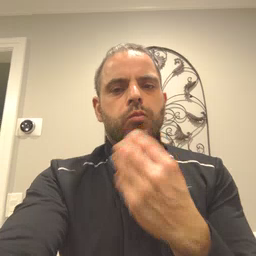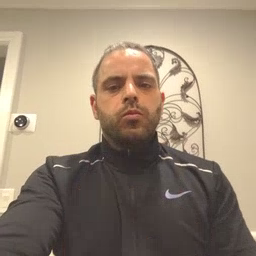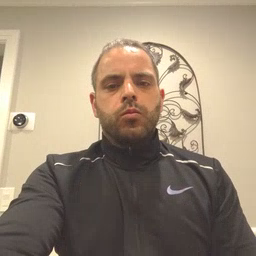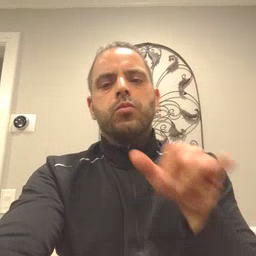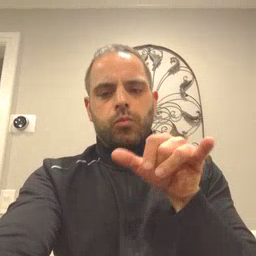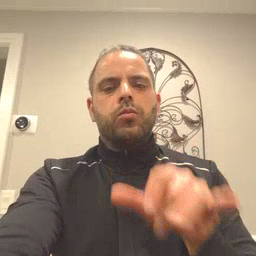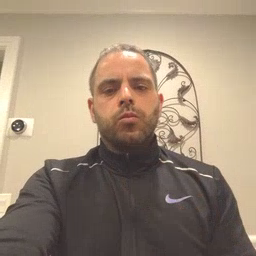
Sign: same